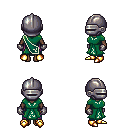
a pixel art fantasy rpg character, female body template, human, dark skin, sash dress, magenta pants, white short mohawk hairstyle, metal helm, metal gloves, gold boots, four views (front, back, left, right), 2x2 character sprite sheet, small pixel art, hard edges, no anti-aliasing